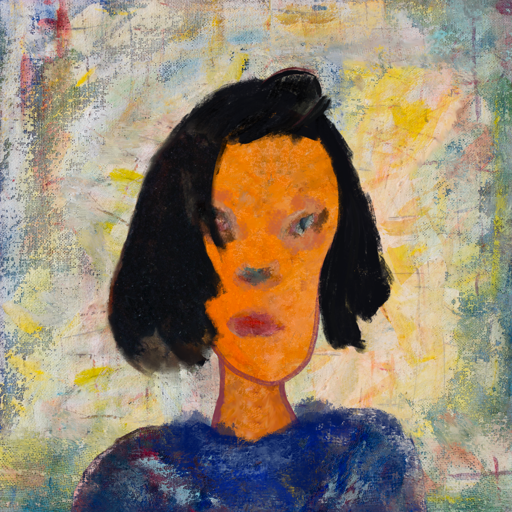
Background: Irani, Head And Neck Front: Hypocrite, Face Front: Boggyland, Bust: Irani, Hair Front: Mosgoul, Head Accessory: Blank, Second Necklace: Blank, Necklace: Blank, Baby: Blank